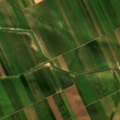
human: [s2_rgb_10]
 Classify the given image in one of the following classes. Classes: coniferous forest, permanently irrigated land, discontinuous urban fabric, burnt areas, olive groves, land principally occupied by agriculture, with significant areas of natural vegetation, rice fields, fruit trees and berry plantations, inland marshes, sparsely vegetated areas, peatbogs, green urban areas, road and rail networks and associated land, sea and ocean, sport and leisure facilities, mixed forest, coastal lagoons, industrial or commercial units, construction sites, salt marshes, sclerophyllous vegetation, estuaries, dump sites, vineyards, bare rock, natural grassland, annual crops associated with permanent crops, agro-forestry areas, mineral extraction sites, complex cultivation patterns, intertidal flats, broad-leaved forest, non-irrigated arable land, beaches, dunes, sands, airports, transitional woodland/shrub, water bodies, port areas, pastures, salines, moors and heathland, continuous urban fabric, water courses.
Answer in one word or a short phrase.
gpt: non-irrigated arable land